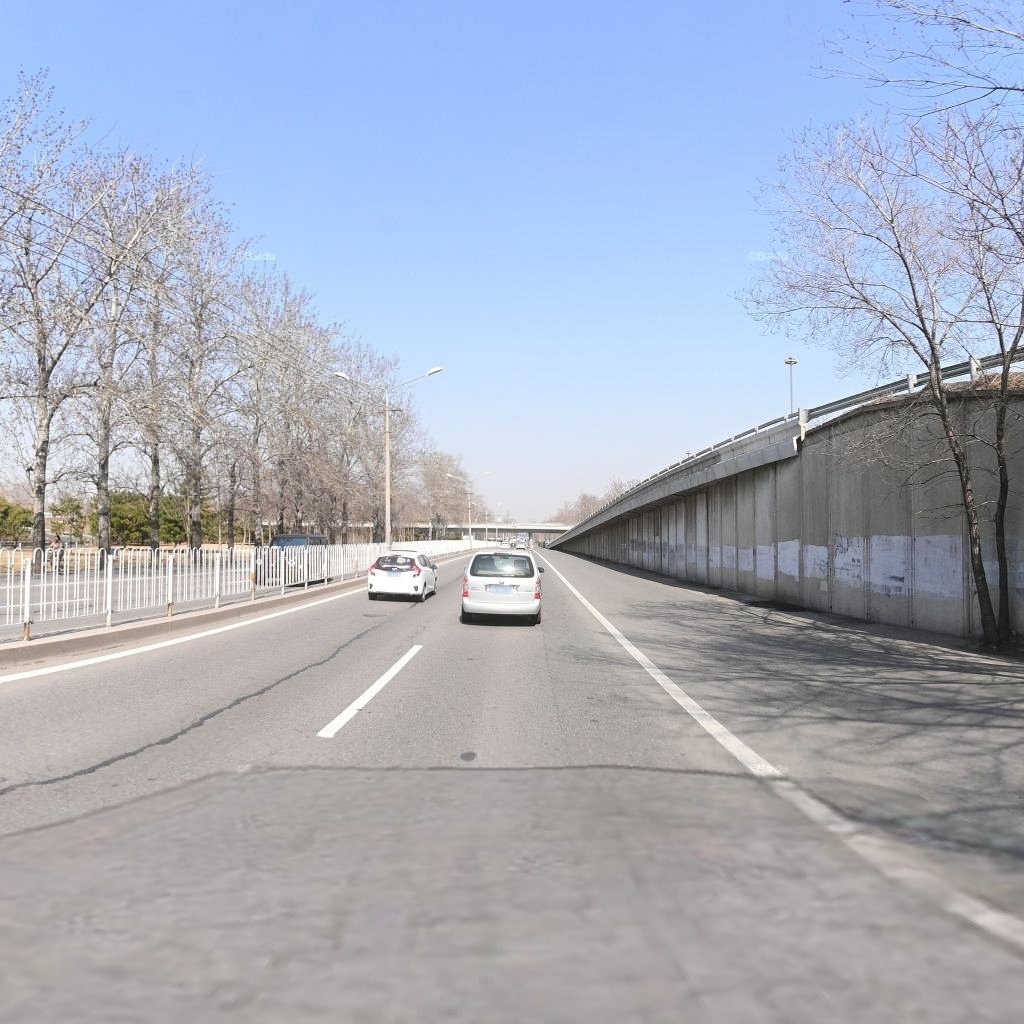
Region: Chaoyang
Road damage annotations: longitudinal patch, longitudinal crack